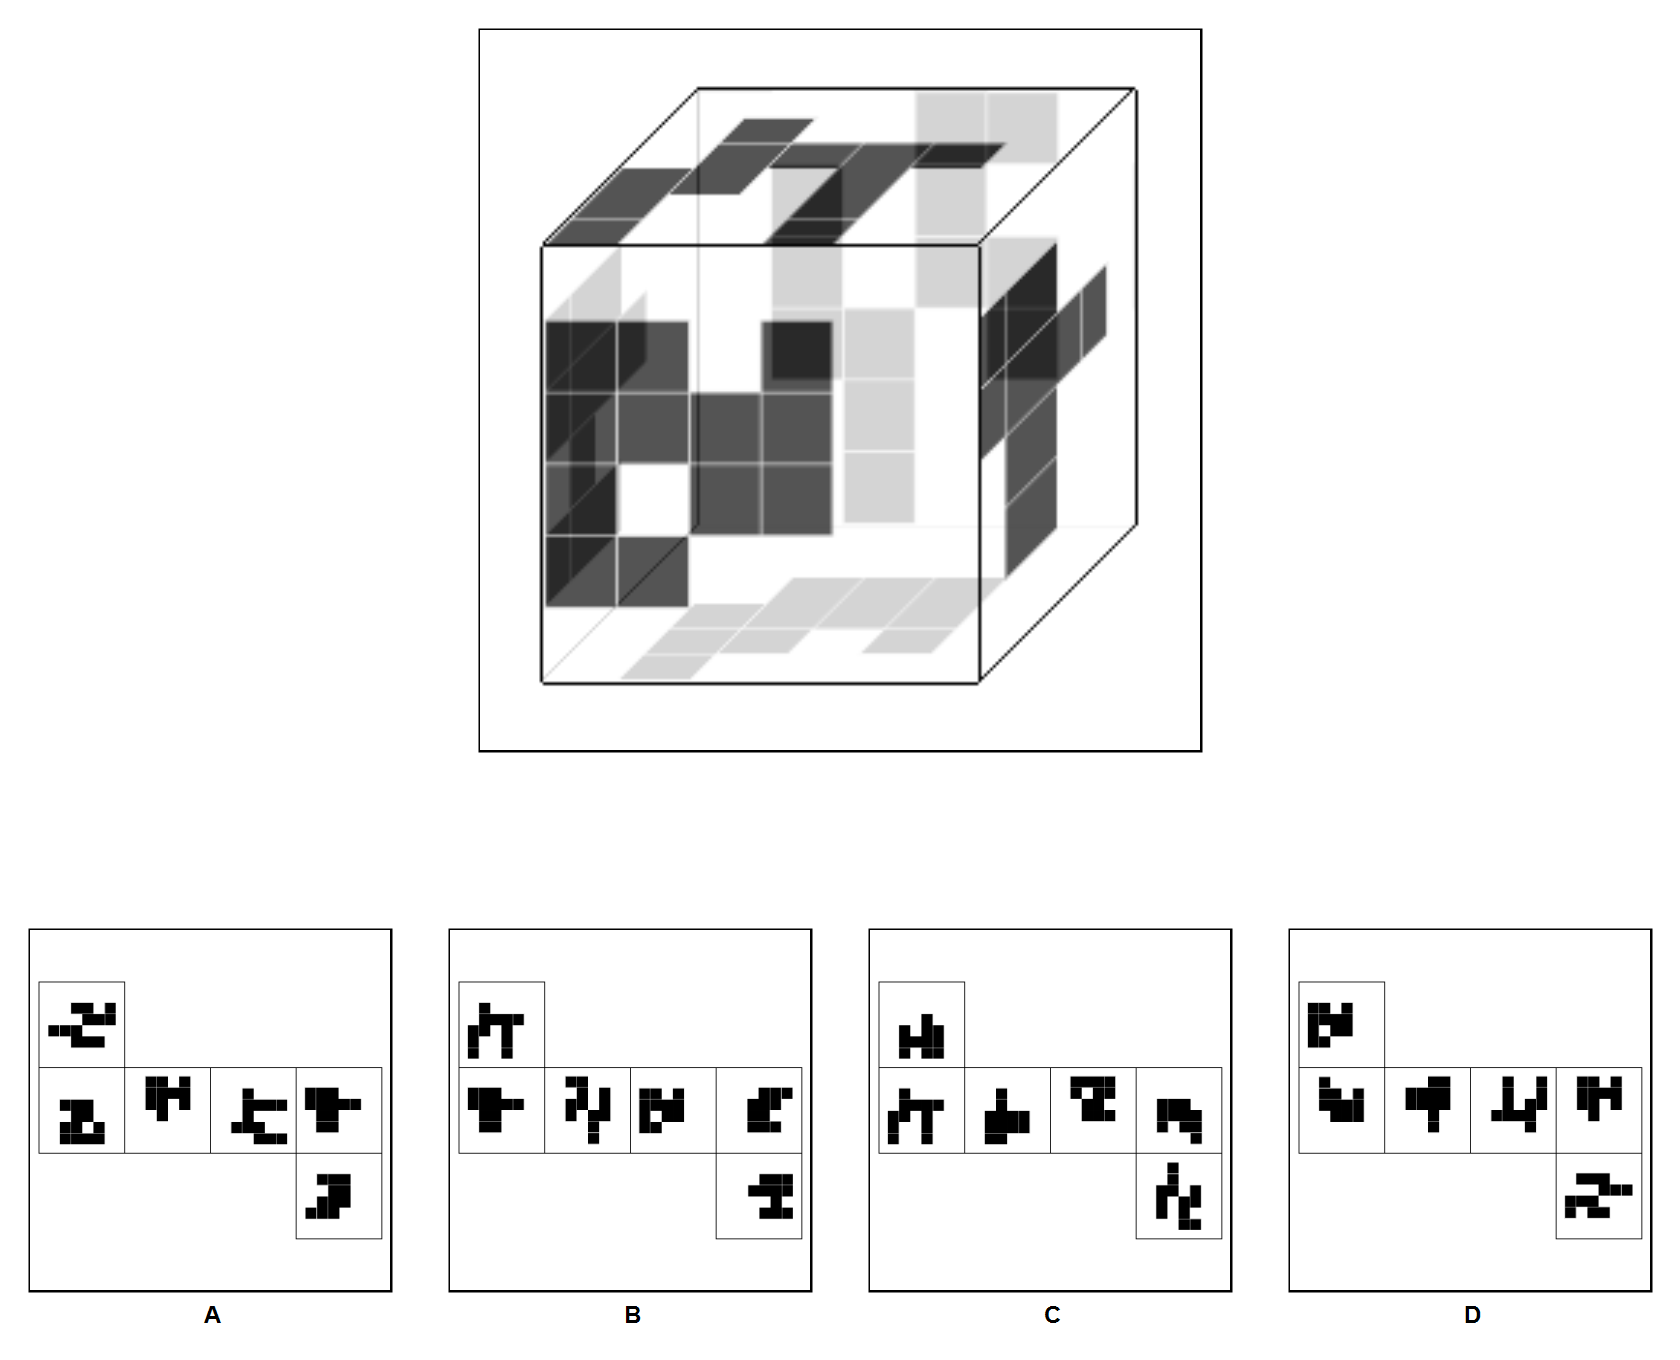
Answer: D